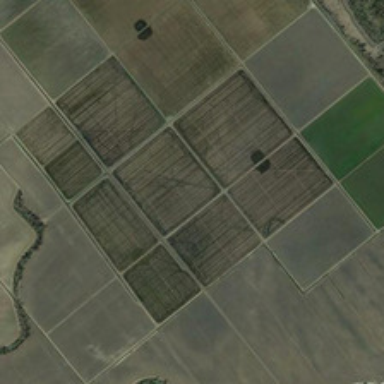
Many pieces of rectangle farmlands are together .